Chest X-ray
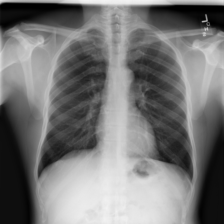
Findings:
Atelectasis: negative
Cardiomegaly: negative
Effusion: negative
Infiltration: negative
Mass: negative
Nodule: negative
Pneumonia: negative
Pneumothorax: negative
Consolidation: negative
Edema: negative
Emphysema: negative
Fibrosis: negative
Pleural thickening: negative
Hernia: negative